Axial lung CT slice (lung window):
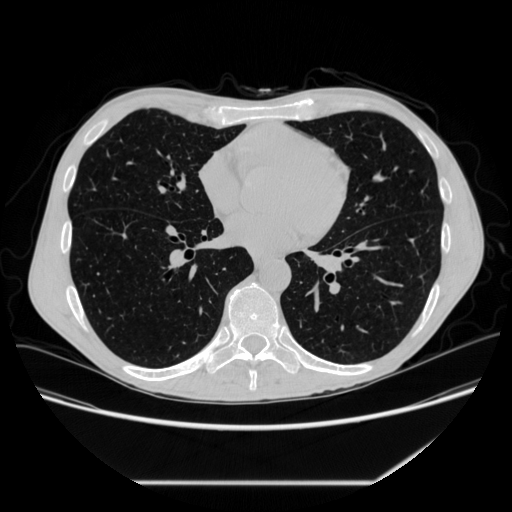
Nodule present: no